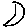
Label: moon